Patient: sex M, age 60
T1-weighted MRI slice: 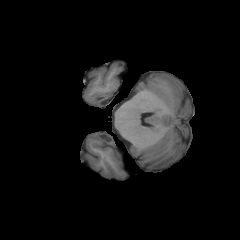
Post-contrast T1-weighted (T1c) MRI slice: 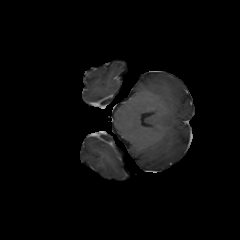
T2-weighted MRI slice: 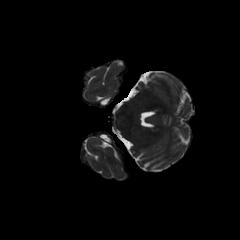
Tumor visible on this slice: no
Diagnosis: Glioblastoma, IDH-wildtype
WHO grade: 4